Question: I am trying to create a navigation menu with markup as follows:
'''
<ul id="ul1">
<li><a href="#">Link 1</a>
**<div>**
<p>SOME STUFF</p>
<ul>
<li><a href="#">Link 1.1</a><**div** class="innerdiv"></div></li>
<li><a href="#">Link 1.2</a><**div** class="innerdiv"></div></li>
<li><a href="#">Link 1.3</a><**div** class="innerdiv"></div></li>
<li><a href="#">Link 1.4</a><**div** class="innerdiv"></div></li>
</ul>
</div>
</li>
.
.(WITH MORE <LI>'S OFC :))
.
</ul>
'''
Now, I want to make the outer div visible when I hover on Link 1...This is easily done using CSS:
'''
#navbar ul li div
{
min-width:500px;
min-height:130px;
background-color:#dfdfdf;
position:absolute;
left:0px;
top:32px;
visibility:hidden;
}
#navbar ul li:hover div
{
visibility:visible;
}
'''
Next I want that inner div be visible only when I hover on inner links like link 1.1,1.2..
This is causing problems cause I'm using #(id)-selector taking the #navbar as base ID and this is causing the inner divs to inherit the css from outer div ...THAT IS TO SAY THAT WHEN I HOVER ON OUTER LINKS THE BEHAVIOUR OF THE INNER DIV CHANGE TOO WHICH I DON'T WANT...if u understand what I mean..
I WANT THAT OUTER DIV SHOULD BE VISIBLE WHEN I HOVER ON OUTER LINKS(LINK 1,2,3) AND INNER DIV BE VISIBLE WHEN I HOVER ON INNER LINKS(LINK 1.1,1.2,1.3)
SCREENSHOT OF THE NAVMENU

God this is confusing...
Kindly help in this respect by telling how to specifically select the inner div's or tell a workaround using JS or Jquery....currently I'm using the selectors
'''
#navbar ul li div ul li div , and
#navbar ul li div ul li a:hover div
'''
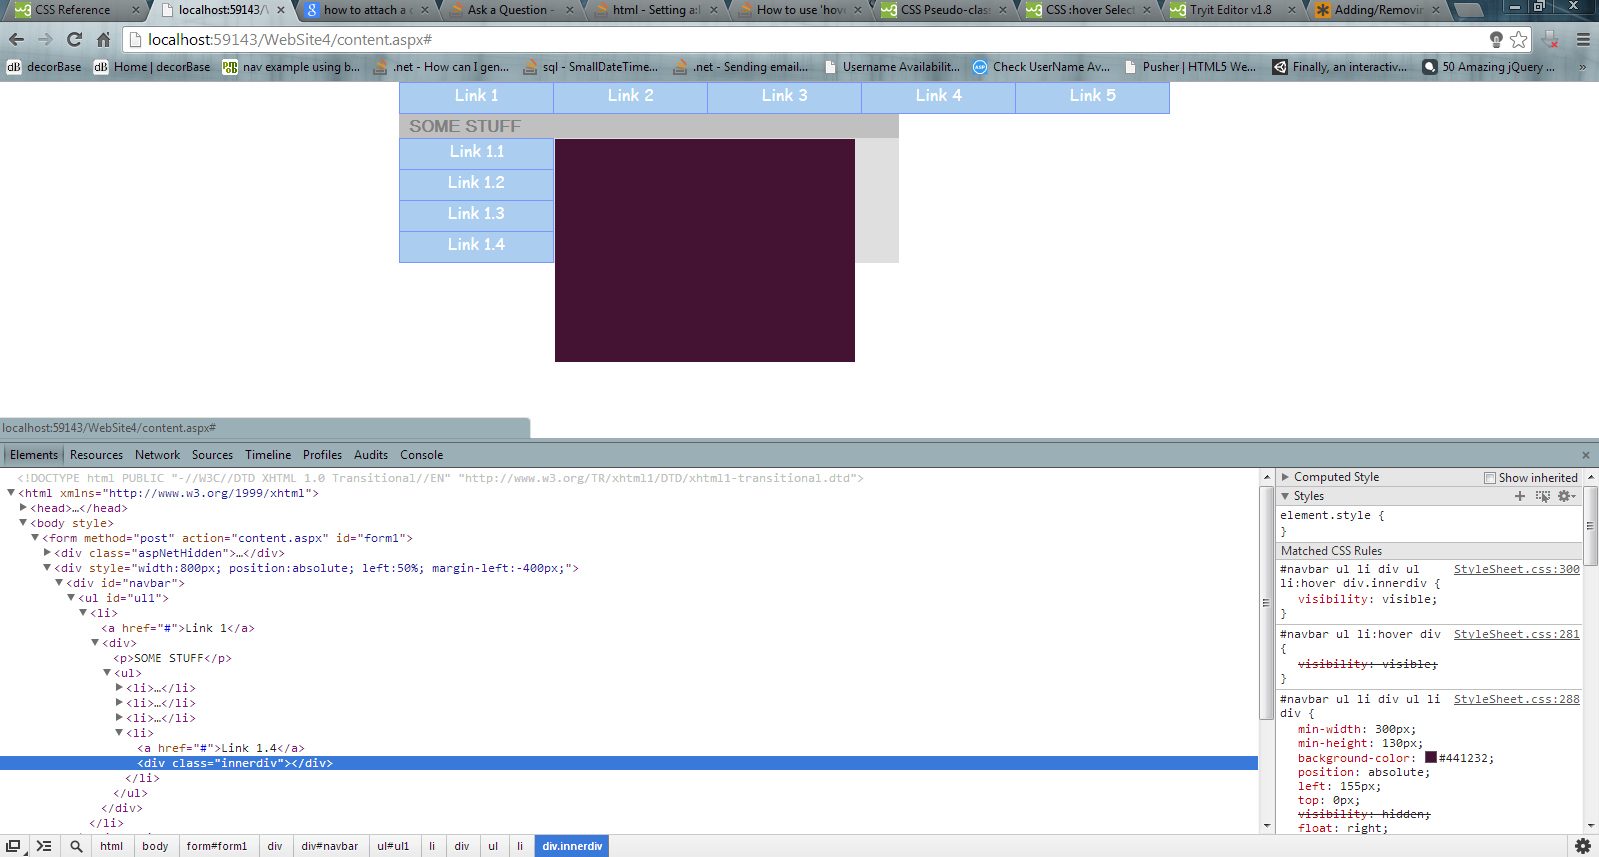
Answer: If your div is initially not displayed:
'''
#navbar div {
display: none;
}
'''
You can make them visible when the container 'LI' is hovered:
'''
#navbar li:hover > div {
display: block;
}
'''
The '>' operator is used to select direct descendants, so here only the 'div' elements that are immediate child nodes of the 'li' that is currently being hovered will be made visible. For more information: <URL>